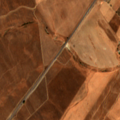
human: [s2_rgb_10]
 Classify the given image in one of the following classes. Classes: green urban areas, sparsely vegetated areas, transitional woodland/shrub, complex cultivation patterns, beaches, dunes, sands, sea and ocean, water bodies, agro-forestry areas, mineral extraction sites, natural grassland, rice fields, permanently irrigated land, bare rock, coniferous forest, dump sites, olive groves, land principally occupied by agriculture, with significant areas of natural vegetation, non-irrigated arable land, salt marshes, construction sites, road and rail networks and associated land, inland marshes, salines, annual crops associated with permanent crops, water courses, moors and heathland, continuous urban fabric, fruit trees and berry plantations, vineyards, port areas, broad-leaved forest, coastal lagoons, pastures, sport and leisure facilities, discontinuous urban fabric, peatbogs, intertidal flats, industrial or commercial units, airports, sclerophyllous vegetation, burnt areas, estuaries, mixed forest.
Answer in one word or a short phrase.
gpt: non-irrigated arable land